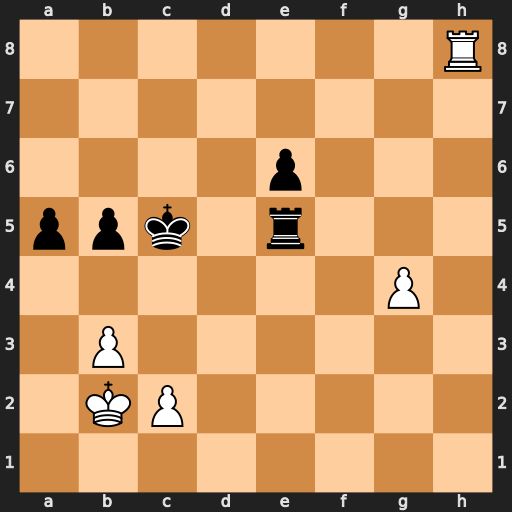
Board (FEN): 7R/8/4p3/ppk1r3/6P1/1P6/1KP5/8
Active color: w
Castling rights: -
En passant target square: -
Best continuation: Rh5 Rd5 Rxd5+ exd5 b4+